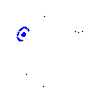
Particle: electron